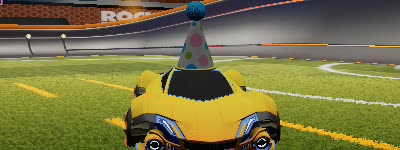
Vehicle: werewolf